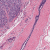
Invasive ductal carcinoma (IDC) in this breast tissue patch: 1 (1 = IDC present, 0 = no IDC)